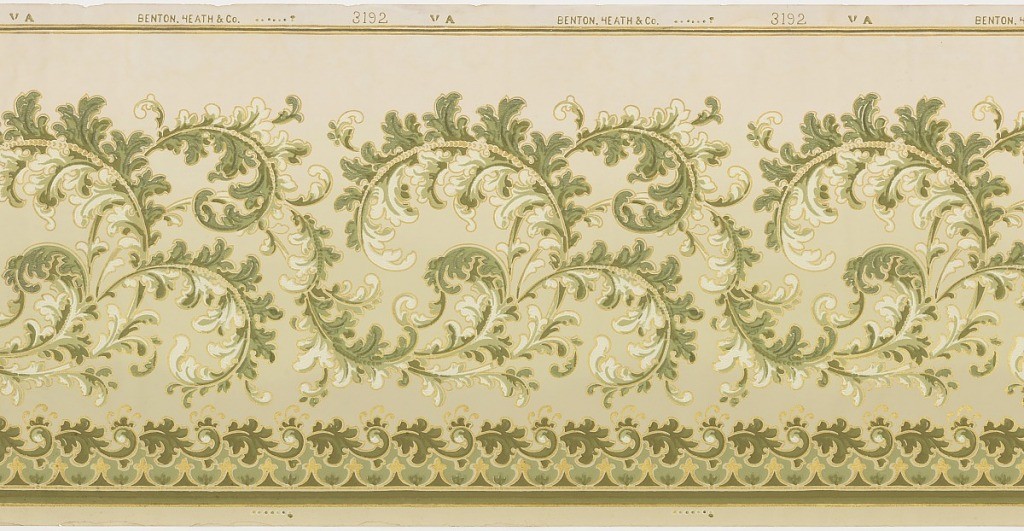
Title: Frieze
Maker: Benton, Heath & Co., Hoboken, New Jersey, 1875 - 1917
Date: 1905–1915
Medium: Machine-printed paper
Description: A scrolling acanthus leaf design, repetitive in a wave-like formation on a cream ground. A scalloped line topped by a line of small acanthus leaves run across the bottom. Printed in white, gold, and shades of green.